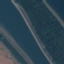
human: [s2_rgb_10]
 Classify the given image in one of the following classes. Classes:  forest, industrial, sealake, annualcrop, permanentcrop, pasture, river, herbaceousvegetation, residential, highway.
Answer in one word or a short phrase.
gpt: River